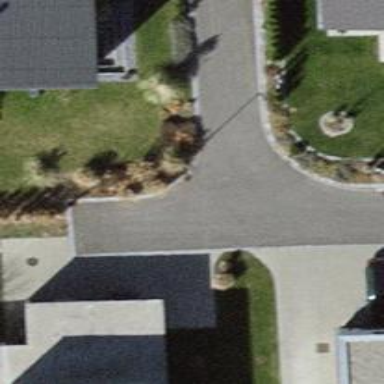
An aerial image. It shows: Asphalt driveway designated as service road.